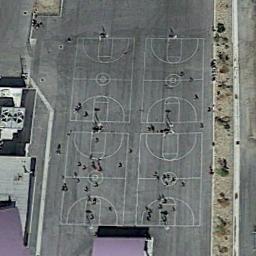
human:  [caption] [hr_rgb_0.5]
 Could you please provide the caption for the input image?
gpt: The basketball court on the concrete floor is next to the buildings .

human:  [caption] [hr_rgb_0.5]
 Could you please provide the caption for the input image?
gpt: Four basketball courts on the vacant lot and some buildings beside .

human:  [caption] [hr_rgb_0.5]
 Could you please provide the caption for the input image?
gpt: There are many people playing on different basketball courts .

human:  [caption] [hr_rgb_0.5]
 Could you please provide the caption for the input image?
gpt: There are four basketball courts on the open place .

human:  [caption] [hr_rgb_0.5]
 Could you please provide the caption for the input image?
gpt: Several houses are next to four basketball courts .